Question: I am using R and I have two data frames: carrots and cucumbers. Each data frame has a single numeric column that lists the length of all measured carrots (total: 100k carrots) and cucumbers (total: 50k cucumbers).
I wish to plot two histograms - carrot length and cucumbers lengths - on the same plot. They overlap, so I guess I also need some transparency. I also need to use relative frequencies not absolute numbers since the number of instances in each group is different.
Something like this would be nice but I don't understand how to create it from my two tables:

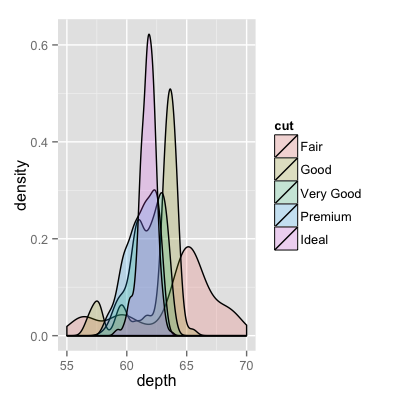
Answer: That image you linked to was for density curves, not histograms.
If you've been reading on ggplot then maybe the only thing you're missing is combining your two data frames into one long one.
So, let's start with something like what you have, two separate sets of data and combine them.
'''
carrots <- data.frame(length = rnorm(100000, 6, 2))
cukes <- data.frame(length = rnorm(50000, 7, 2.5))
# Now, combine your two dataframes into one.
# First make a new column in each that will be
# a variable to identify where they came from later.
carrots$veg <- 'carrot'
cukes$veg <- 'cuke'
# and combine into your new data frame vegLengths
vegLengths <- rbind(carrots, cukes)
'''
After that, which is unnecessary if your data is in long format already, you only need one line to make your plot.
'''
ggplot(vegLengths, aes(length, fill = veg)) + geom_density(alpha = 0.2)
'''

Now, if you really did want histograms the following will work. Note that you must change position from the default "stack" argument. You might miss that if you don't really have an idea of what your data should look like. A higher alpha looks better there. Also note that I made it density histograms. It's easy to remove the 'y = ..density..' to get it back to counts.
'''
ggplot(vegLengths, aes(length, fill = veg)) +
geom_histogram(alpha = 0.5, aes(y = ..density..), position = 'identity')
'''

On additional thing, I commented on Dirk's question that all of the arguments could simply be in the 'hist' command. I was asked how that could be done. What follows produces exactly Dirk's figure.
'''
set.seed(42)
hist(rnorm(500,4), col=rgb(0,0,1,1/4), xlim=c(0,10))
hist(rnorm(500,6), col=rgb(1,0,0,1/4), xlim=c(0,10), add = TRUE)
'''